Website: ulta-beauty
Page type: address-validator
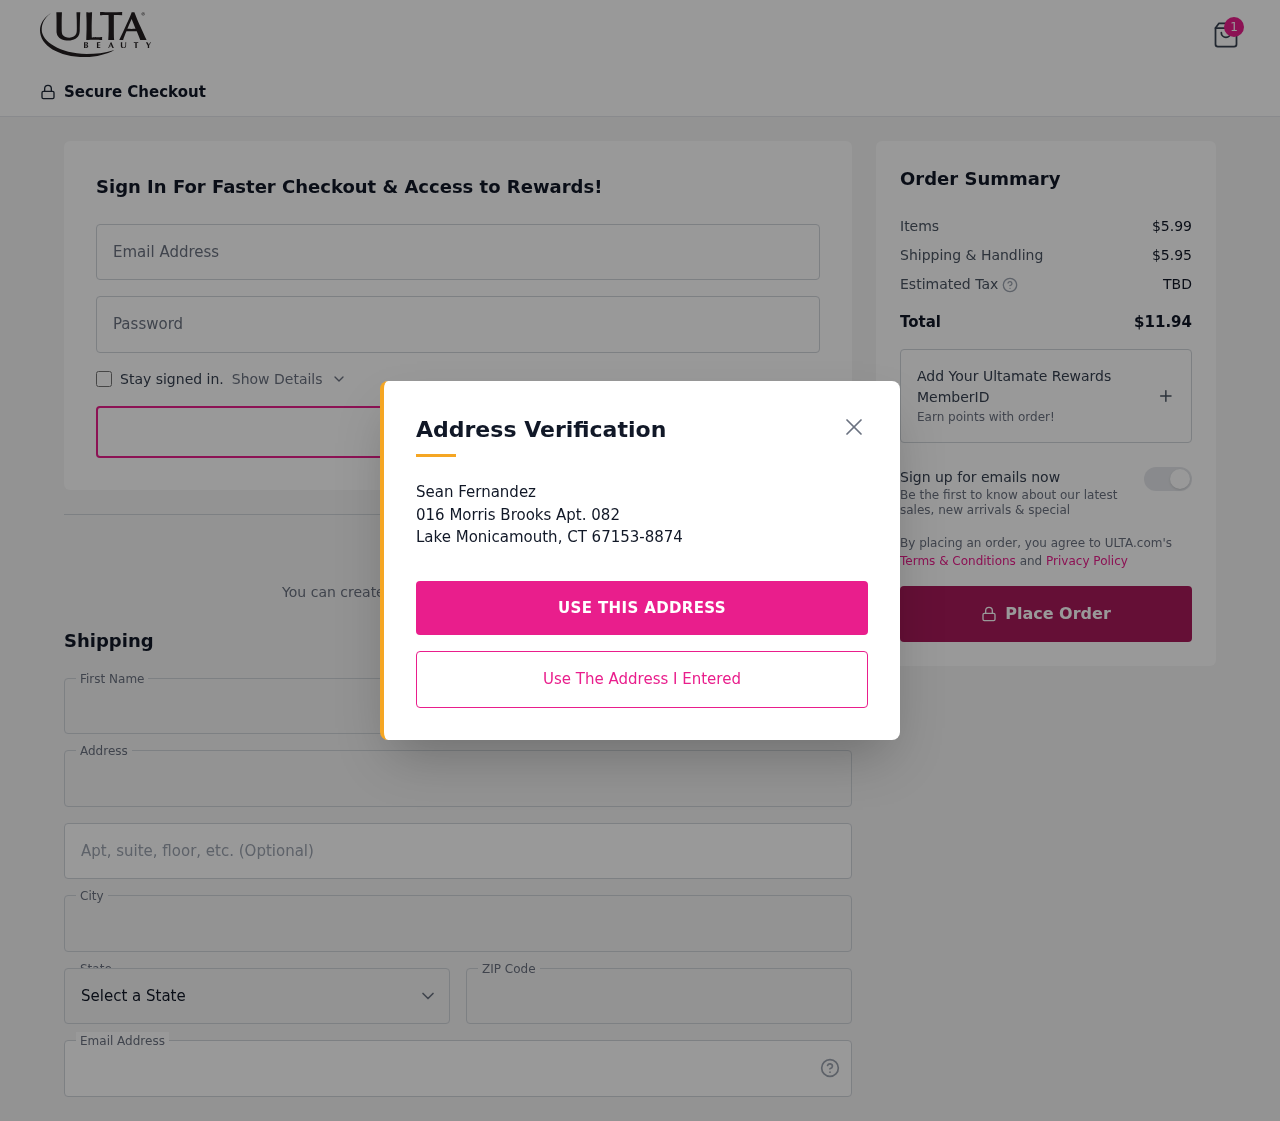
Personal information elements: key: PII_CITY
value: Lake Monicamouth
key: PII_EMAIL
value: sean_fernandez@yahoo.com
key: PII_FIRSTNAME
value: Sean
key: PII_LASTNAME
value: Fernandez
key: PII_POSTCODE
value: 67153
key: PII_STATE_ABBR
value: CT
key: PII_STREET
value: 016 Morris Brooks Apt. 082
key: PII_STREET2
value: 016 Morris Brooks Apt. 082
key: PII_FULLNAME2
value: Sean Fernandez
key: PII_CITY2
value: Lake Monicamouth
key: PII_STATE_ABBR2
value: CT
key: PII_POSTCODE_FULL
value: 67153
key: PII_POSTCODE_EXT
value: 8874
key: PII_LOCATION17_POSTCODE_EXT
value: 6715
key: PII_POSTCODE_NUMERIC
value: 67153
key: PII_POSTCODE_EXT_NUMERIC
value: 8874
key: PII_LOCATION17_POSTCODE_EXT_NUMERIC
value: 6715
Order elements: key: ORDER_NUM_ITEMS
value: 1
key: ORDER_SUBTOTAL
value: $5.99
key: ORDER_SHIPPING_COST
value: $5.95
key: ORDER_TOTAL
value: $11.94